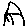
Label: house